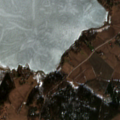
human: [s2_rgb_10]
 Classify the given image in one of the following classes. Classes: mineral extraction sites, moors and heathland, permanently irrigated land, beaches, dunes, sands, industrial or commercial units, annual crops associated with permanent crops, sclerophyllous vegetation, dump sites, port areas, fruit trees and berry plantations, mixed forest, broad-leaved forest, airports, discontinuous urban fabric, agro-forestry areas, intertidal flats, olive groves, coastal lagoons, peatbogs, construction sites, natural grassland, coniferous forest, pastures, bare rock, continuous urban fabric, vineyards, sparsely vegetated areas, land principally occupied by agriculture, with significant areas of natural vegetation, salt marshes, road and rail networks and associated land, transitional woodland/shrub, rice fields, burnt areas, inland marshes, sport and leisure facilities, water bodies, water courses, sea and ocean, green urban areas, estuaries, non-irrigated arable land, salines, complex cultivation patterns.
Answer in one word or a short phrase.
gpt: land principally occupied by agriculture, with significant areas of natural vegetation, mixed forest, transitional woodland/shrub, water bodies